Field crop: maize
Growth stage: 2
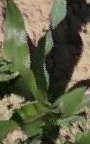
Species: maize